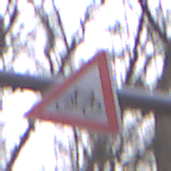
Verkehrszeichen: RadverkehrLinks
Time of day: MorningAfternoon
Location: Outdoor (Nature)
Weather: Overcast
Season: Autumn
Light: Natural